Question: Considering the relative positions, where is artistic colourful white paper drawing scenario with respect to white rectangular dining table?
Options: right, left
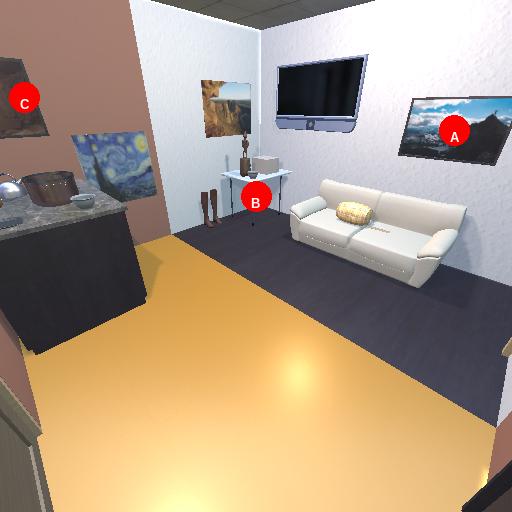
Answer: right